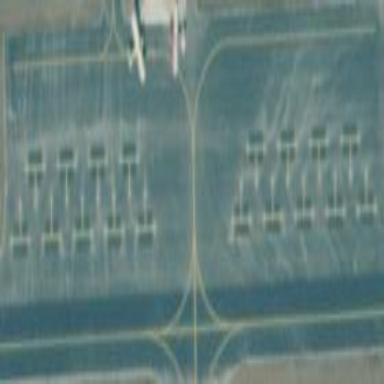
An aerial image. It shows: Apron paved with asphalt at the airport.